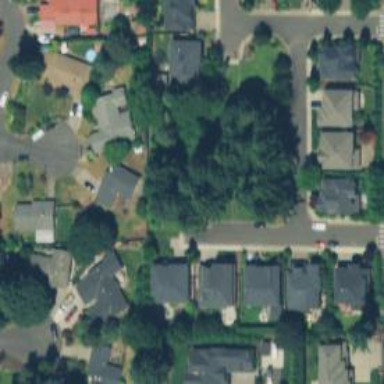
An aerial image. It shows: Residential road with sidewalk on the left side.